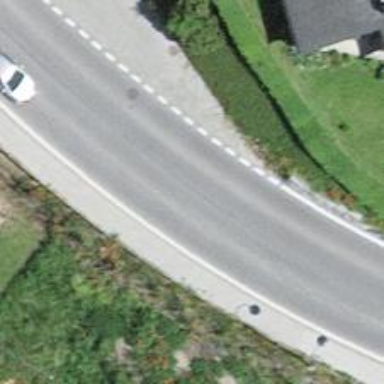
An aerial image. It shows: Tertiary road with asphalt surface.